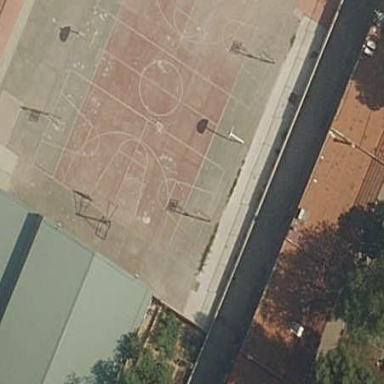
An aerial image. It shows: Basketball court on pitch.